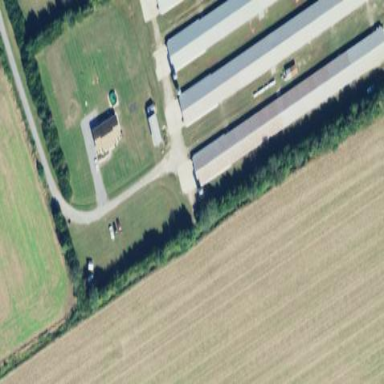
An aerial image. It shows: Farm auxiliary building.